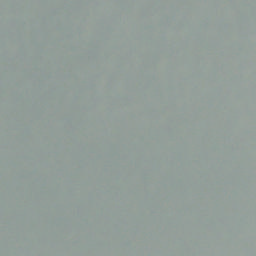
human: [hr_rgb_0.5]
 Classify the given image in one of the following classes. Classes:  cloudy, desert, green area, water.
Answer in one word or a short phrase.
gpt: cloudy